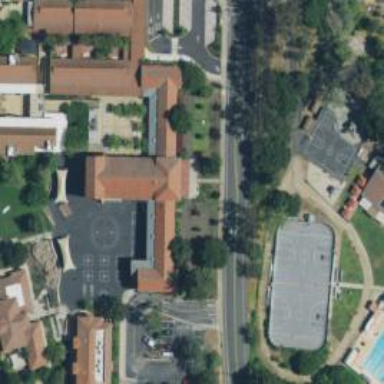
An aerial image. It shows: School.